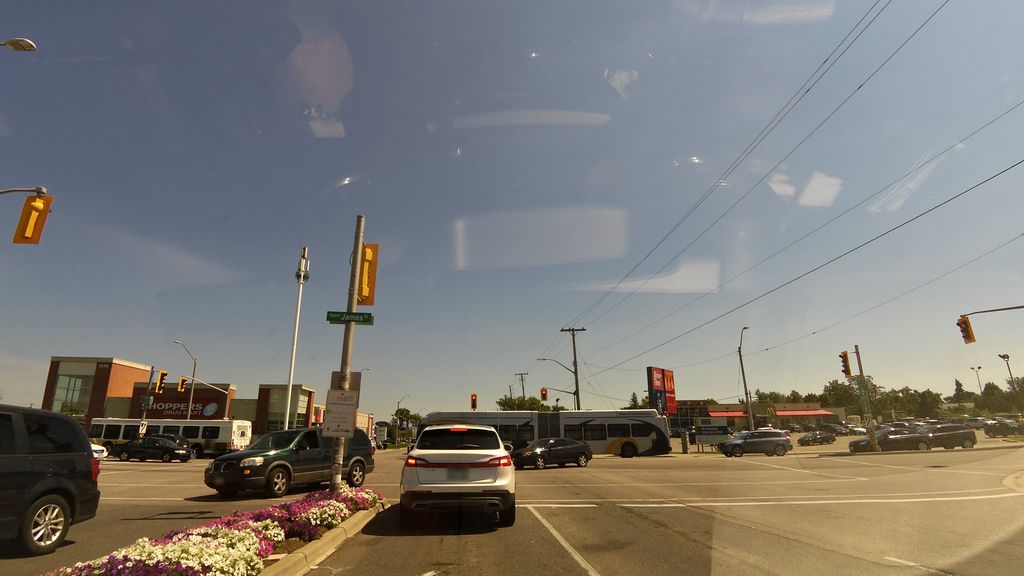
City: hamilton